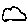
Label: cloud